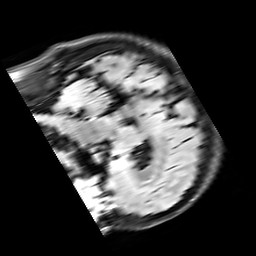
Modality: FLAIR
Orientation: sagittal
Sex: male
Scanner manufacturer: siemens
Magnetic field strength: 3 T
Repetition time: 10 s
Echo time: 0.09 s